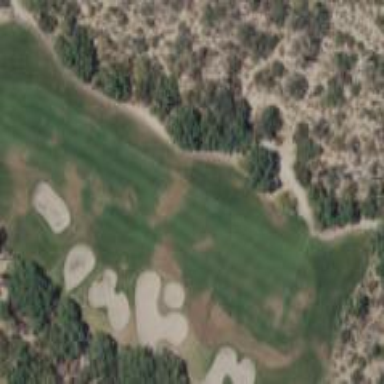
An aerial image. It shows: View of golf hole.